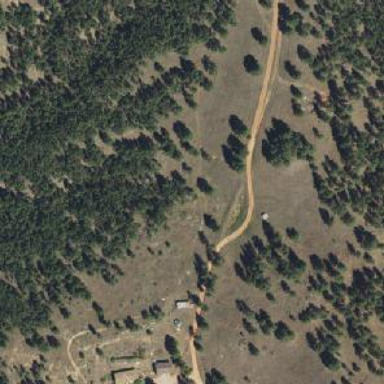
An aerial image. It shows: Unclassified road.